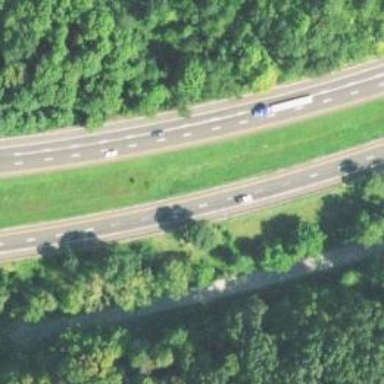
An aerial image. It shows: Motorway.